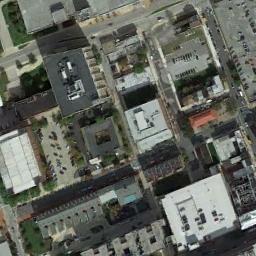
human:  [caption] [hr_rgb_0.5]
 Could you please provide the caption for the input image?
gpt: In a business district there are several tall flats of different shapes and several roads with many cars  There are many cars in the open space beside the road .

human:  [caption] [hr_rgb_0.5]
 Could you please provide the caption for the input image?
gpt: A commercial area has lots of buildings of different heights and some parking lots scatter next to the commercial area .

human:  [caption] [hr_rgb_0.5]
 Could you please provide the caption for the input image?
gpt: The commercial area is near a parking lot .

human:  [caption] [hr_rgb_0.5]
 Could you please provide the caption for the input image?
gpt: There is a line of big trucks on the road .

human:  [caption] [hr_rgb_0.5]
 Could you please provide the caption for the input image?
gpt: There are some buildings with white roofs and gray roofs on a commercial area .